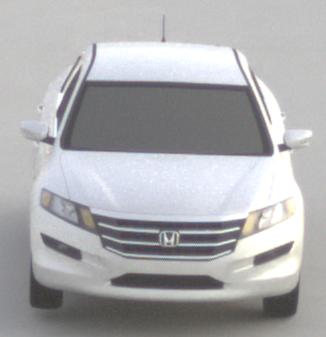
Make: Honda
Model: Crosstour
Detailed model: -
Model produced from: 2009
Model produced until: 2012
Doors: 4
Color: white
Road condition: dry road
Daytime: sunrise or sunset
Contrast: low contrast